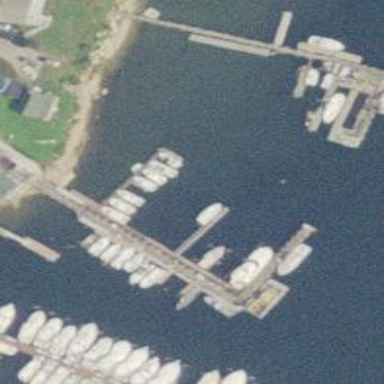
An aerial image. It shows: Man-made pier.